Question: I am writing a tutorial in Markdown and created a TOC with the extension <URL> on Visual Studio Code.
It is working well except when using accents. The TOC is created the same way, but when the link is clicked, it doesn't go to the right section or move. This is annoying because I am doing this in French and have a hard time finding words without any accents as "" or "" are common characters.
What I don't understand is why does it work great on VSC's preview, but when I push it with Github Desktop and open it in the browser, it doesn't.
'''
<!-- TOC -->
- <URL>
- <URL>
- <URL>
- <URL>
- <URL>
- <URL>
- <URL>
- <URL>
- <URL>
- <URL>
- <URL>
- <URL>
- <URL>
<!-- /TOC -->
'''
This is what the TOC looks like in my document.
'<URL>'.
Also, when inspecting the page in Chrome, I can see that the "" isn't correct in the link:
.
Is there a way to create a markdown TOC that supports special characters ?
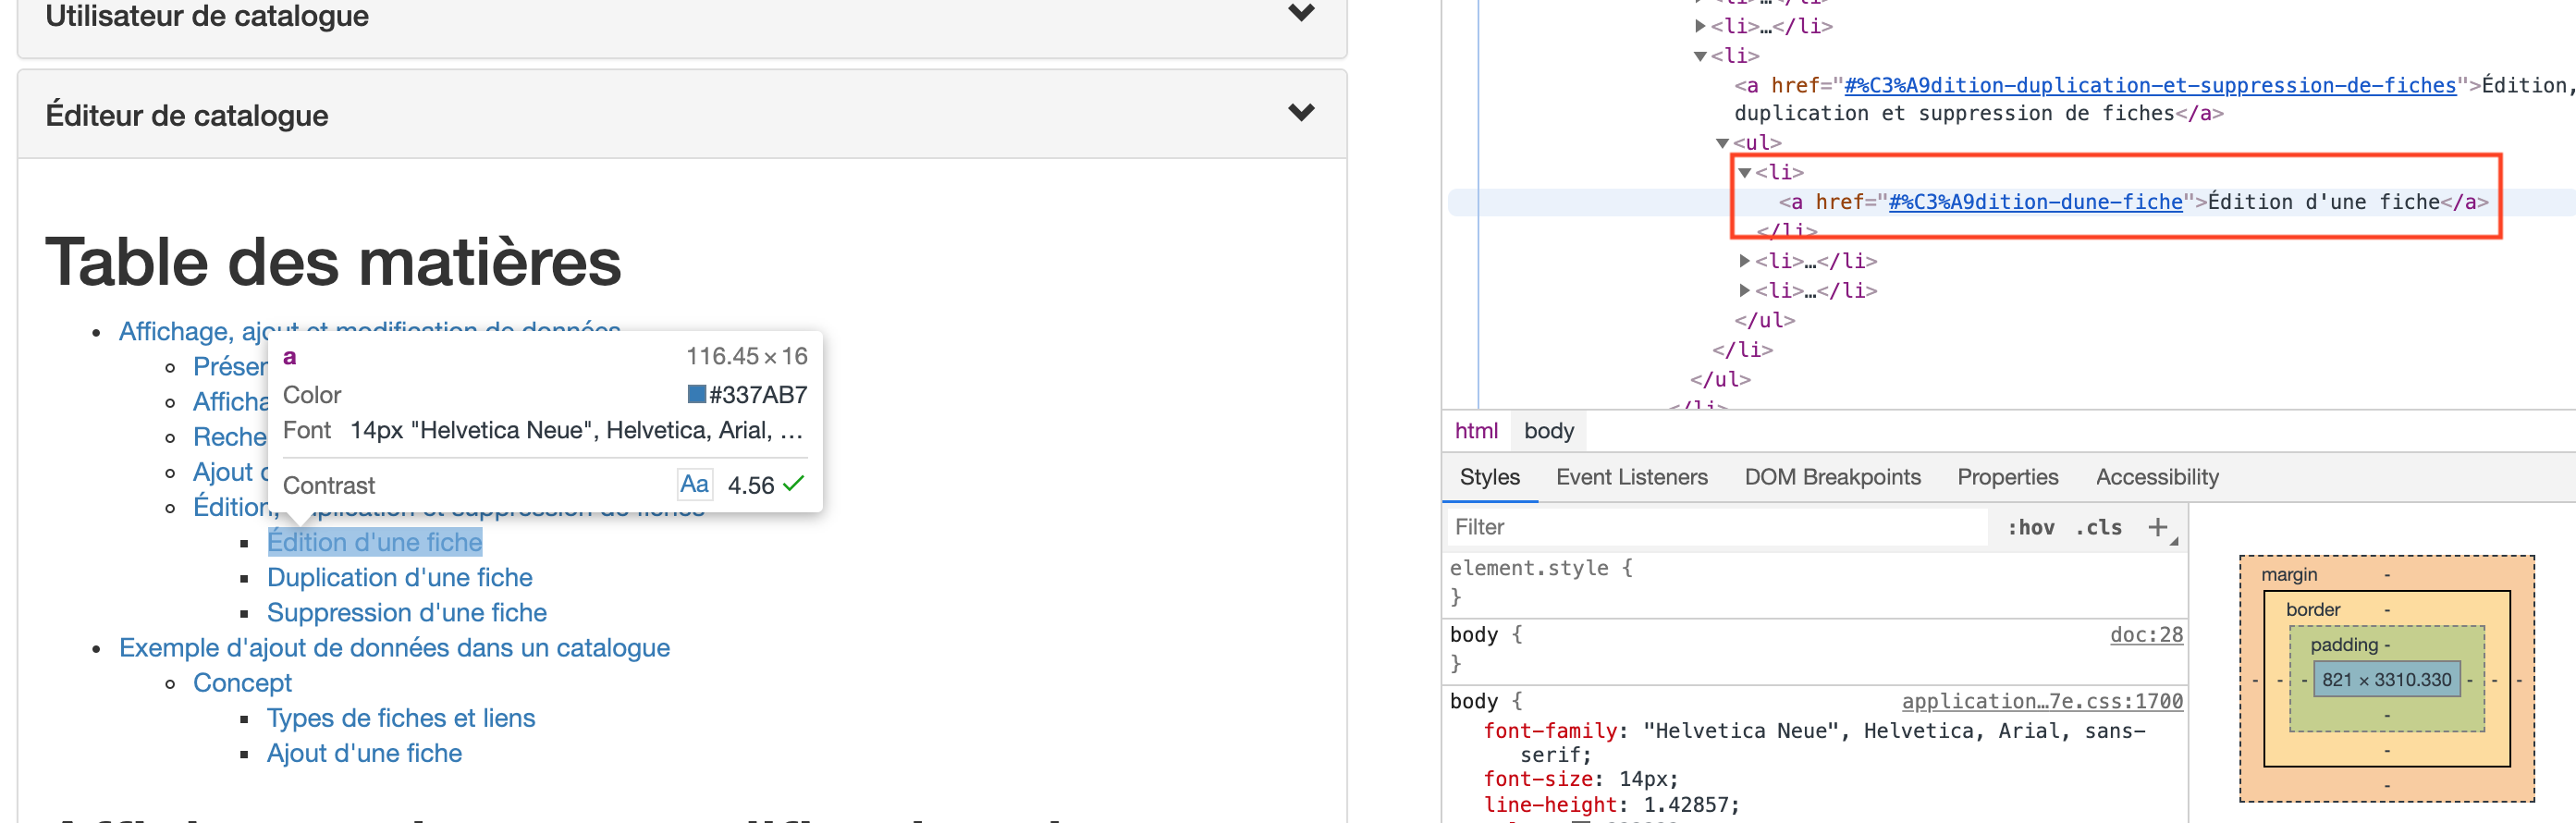
Answer: So I finally found out a way around this.
First, this works :
'''
<!-- TOC -->
- <URL>
<!-- /TOC -->
# Rechercher un contenu
'''
Now if the title like just place a link with an id attribute before the actual title and reference it in the TOC like so:
'''
<!-- TOC -->
- <URL>
<!-- /TOC -->
<a id="ajoutdonnees"></a>
# Ajout de donnees
'''